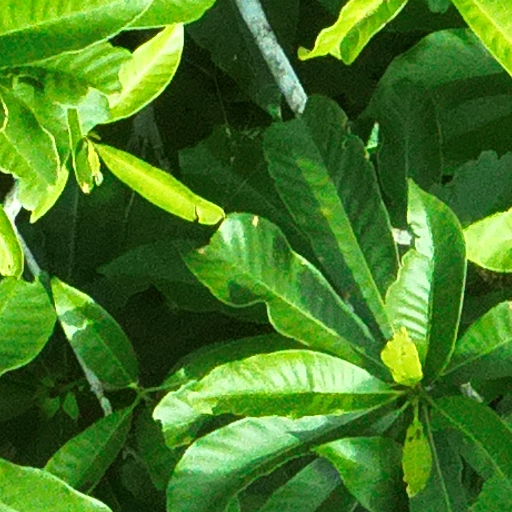
Species: Alseis blackiana
GBIF accepted scientific name: Alseis blackiana
Crown area (m\u00b2): 57.903